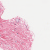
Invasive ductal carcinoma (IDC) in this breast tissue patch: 0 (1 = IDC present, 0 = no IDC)